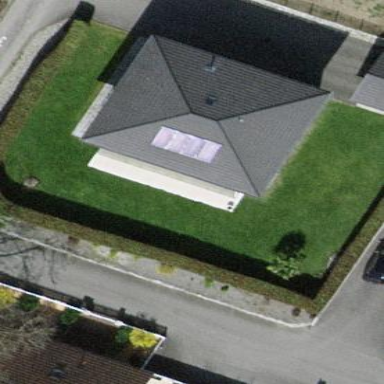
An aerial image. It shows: Detached building with hipped roof shape.